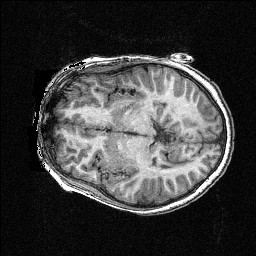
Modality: T1w
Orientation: axial
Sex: male
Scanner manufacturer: siemens
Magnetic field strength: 3 T
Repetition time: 2.3 s
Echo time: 0.00336 s